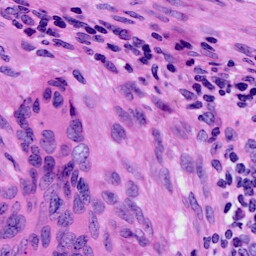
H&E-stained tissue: Cervix